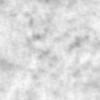
Label: no_change